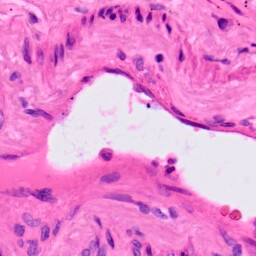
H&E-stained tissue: Lung